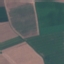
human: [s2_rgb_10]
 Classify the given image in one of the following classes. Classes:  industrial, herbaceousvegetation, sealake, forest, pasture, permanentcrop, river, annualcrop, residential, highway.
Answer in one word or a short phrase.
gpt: AnnualCrop